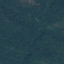
Land use / land cover: Forest